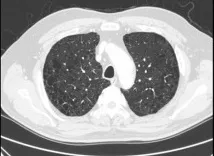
Computed tomography scan before and after hospitalization and before regional hospital transfer. Computed tomography scan images taken. 1 week prior to hospitalization.
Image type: radiology (ct)